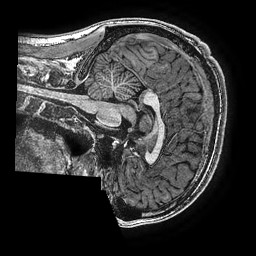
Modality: T1w
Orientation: sagittal
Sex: male
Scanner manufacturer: ge
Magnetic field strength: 3 T
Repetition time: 0.00766 s
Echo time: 0.003476 s